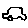
Label: car